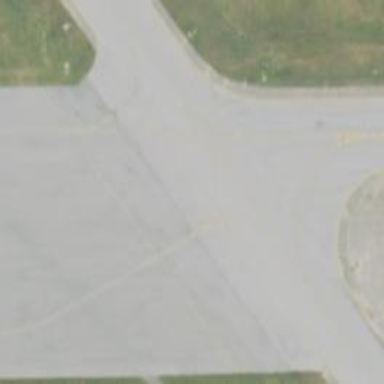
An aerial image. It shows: View of taxiway at the airport.